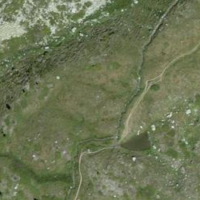
EUNIS habitat code: 26
Species observed at this site:
Gentianella campestris